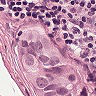
Metastatic tissue present: yes